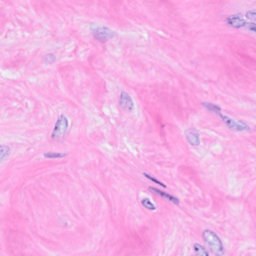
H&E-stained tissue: Breast